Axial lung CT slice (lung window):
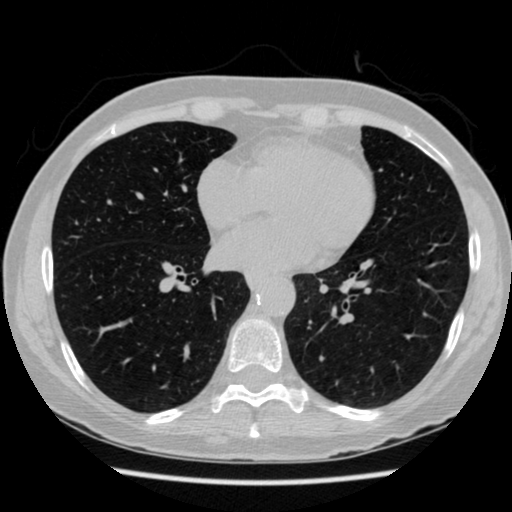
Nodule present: no